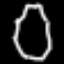
Label: octagon